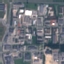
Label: Industrial